Question: The part that needs to be cut away has the form of a triangle

To be more specific: if the above picture is the image the blue part should be cut out, not the yellow
The html should be:
'''
<figure>
<img src="img_pulpit.jpg" alt="The Pulpit Rock">
</figure>
'''
or:
'''
<div class="container">
content
</div>
'''
There is from my own investigation a lot of ways to do this, but most of them is hacky, so looking for a best approach
Min browser support: IE11, latest webkits etc.
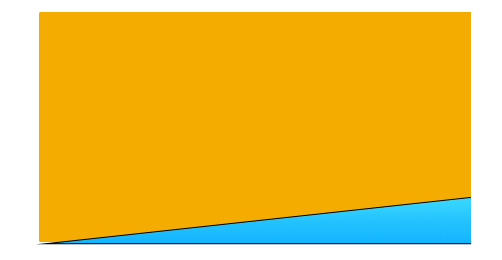
Answer: Use CSS3 '-clip-path' and 'polygon' like this. You can specify whatever path you want to.
'''
img {
width: 100px;
height: 100px;
-webkit-clip-path: polygon(0 0, 0 100px, 100px 80px, 100px 0);
clip-path: polygon(0 0, 0 100px, 100px 80px, 100px 0);
}
'''
'''
<img src="https://picsum.photos/id/0/100/100">
'''
<URL>
For some extra bits you might want to take a look at e.g. <URL>.